Question: The code implemented in my application once worked, the data was inserted/displayed in Google Fit correctly, but now it doesn't work.
I have also tested the 'BasicHistoryApi' but it doesn't work.(<URL>
Screenshot where this test app returns no error:

Please tell me if you use this method 'Fitness.HistoryApi.insertData()' and it works correctly, because I can't find any solution to make it work.
This code snippet returns "success", but no changes in my Google Fit:
'''
DataSet runningDataSet = DataSet.create(runningDataSource);
runningDataSet.add(runningDataSet.createDataPoint().setTimeInterval(
startTime, endTime, TimeUnit.MILLISECONDS));
Session session = new Session.Builder().setName("TEST " + startTime)
.setDescription("Test description")
.setIdentifier("TEST " + " - " + startTime)
.setActivity(FitnessActivities.RUNNING_JOGGING)
.setStartTime(startTime, TimeUnit.MILLISECONDS)
.setEndTime(endTime, TimeUnit.MILLISECONDS).build();
SessionInsertRequest insertRequest = new SessionInsertRequest.Builder()
.setSession(session).addDataSet(runningDataSet).build();
Log.i(TAG, "Inserting the session in the History API");
com.google.android.gms.common.api.Status insertStatus = Fitness.SessionsApi
.insertSession(MainActivity.getFitnessClient(), insertRequest)
.await(1, TimeUnit.MINUTES);
if (!insertStatus.isSuccess()) {
Log.i(TAG, "There was a problem inserting the session: "
+ insertStatus.getStatusMessage());
'''
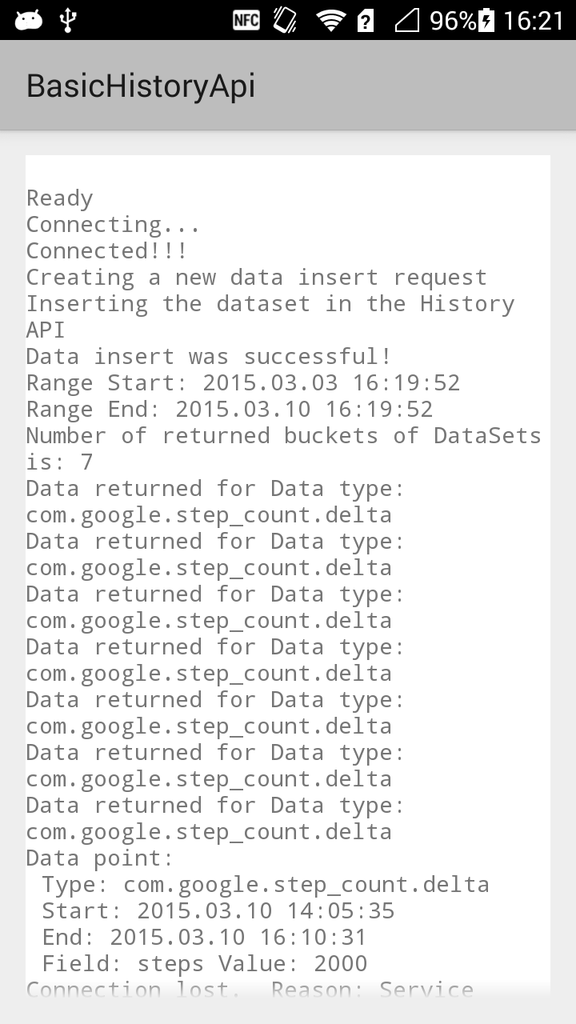
Answer: Finally I have solved this issue by replacing ".setDataType(DataType.TYPE_ACTIVITY_SEGMENT)" with ".setDataType(DataType.TYPE_SPEED)" and I had to add a new permission: "addScope(new Scope(Scopes.FITNESS_LOCATION_READ_WRITE))"